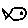
Label: fish